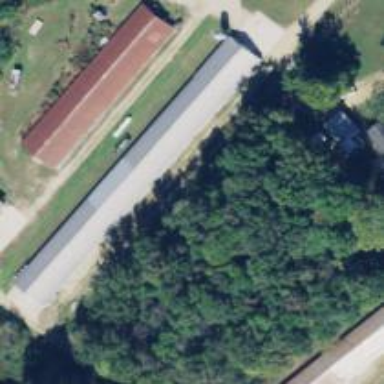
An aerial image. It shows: Farm auxiliary building.